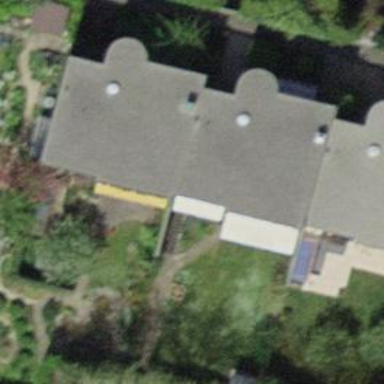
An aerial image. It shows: Terrace building.